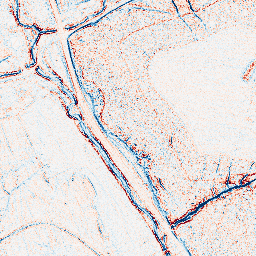
Category: edge_preserving
Decomposition family: anisotropic_diffusion
Decomposition parameters: iterations: 5
kappa: 30
gamma: 0.05
Upsampling method: bspline
Upsampling parameters: scale: 2
Upsampling scale: 2